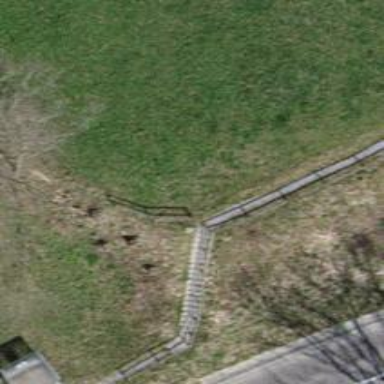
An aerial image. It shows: Set of steps on the road.